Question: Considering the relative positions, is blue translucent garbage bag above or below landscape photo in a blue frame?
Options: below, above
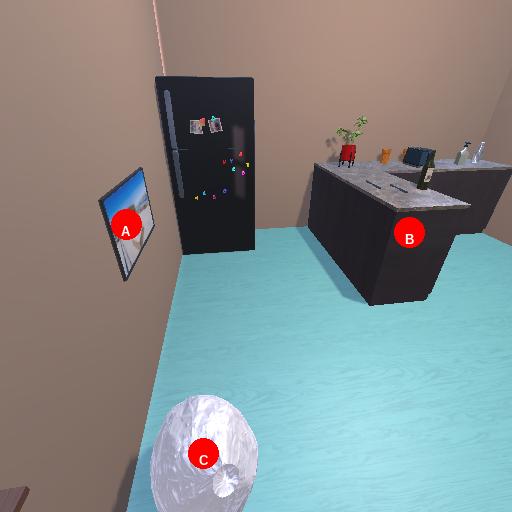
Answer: below